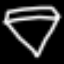
Label: diamond